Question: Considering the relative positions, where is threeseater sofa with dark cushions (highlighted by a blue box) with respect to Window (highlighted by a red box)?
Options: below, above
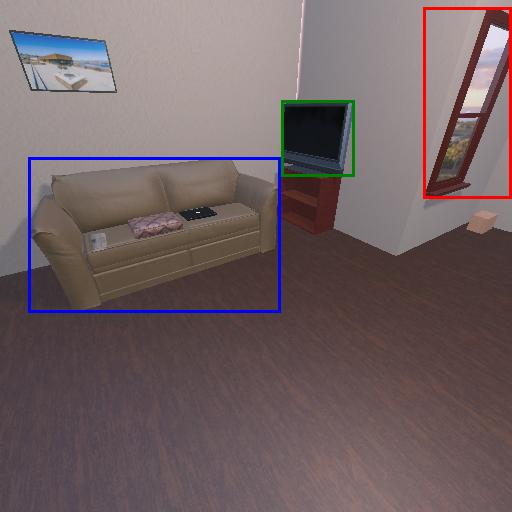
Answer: below